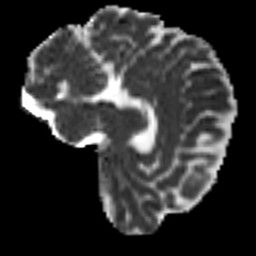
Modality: MD
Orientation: sagittal
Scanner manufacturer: siemens
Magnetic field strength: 3 T
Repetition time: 9.6 s
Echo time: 0.077 s